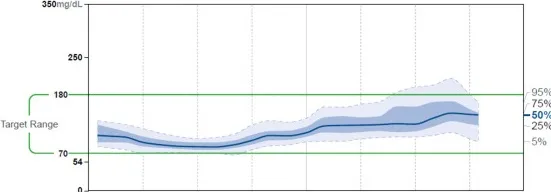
The patient's CGM (Libre 2) report in the 2 weeks following insulin discontinuation.
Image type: chart (chart)